Question: I have (1)JPanel containing (2)JPanel with BoxLayout. (2)JPanel can contain any number of (n)JPanels with FlowLayout (no of orders). (1)JPanel is put into JScrollPane using JScrollPaneLayout. I want (n)JPanels to be draggable to switch positions of (n)JPanels, but still maintain BoxLayout. For example I have JPanel with BoxLayout and 4 JPanels, I want to insert 4th JPanel between 1st and 2nd by dragging it in between, initial 2nd JPanel would automatically be moved to 3rd spot.
I already made (n)JPanels draggable, but I can't figure out a way to get position in which they should be inserted:
'''
private void handleDrag(final JPanel panel){
panel.addMouseListener(new MouseAdapter() {
@Override
public void mousePressed(MouseEvent me) {
panelX = me.getX();
panelY = me.getY();
}
@Override
public void mouseReleased(MouseEvent me2){
// get position of Component
boxPanel.add(panel, position);
scroll.revalidate();
}
});
panel.addMouseMotionListener(new MouseMotionAdapter() {
@Override
public void mouseDragged(MouseEvent me) {
me.translatePoint(me.getComponent().getLocation().x - panelX, me.getComponent().getLocation().y - panelY);
panel.setLocation(0, me.getY());
}
});
'''

I want to change positions of components in JPanel using BoxLayout by dragging JPanel to position, but I want JPanel to maintain BoxLayout.
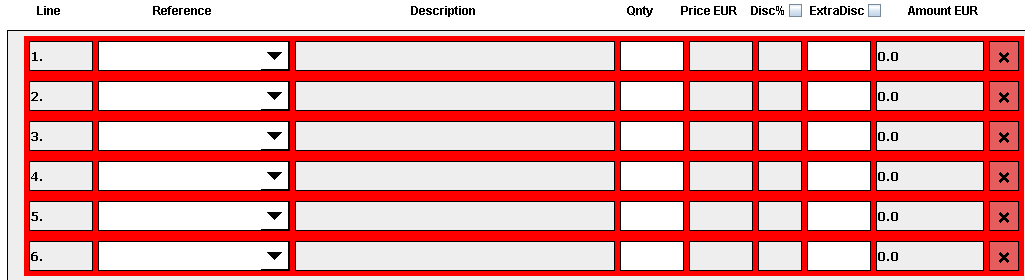
Answer: Code I end up using, might be helpful to someone else.
'''
private void handleDrag(final JPanel panel){
panel.addMouseListener(new MouseAdapter() {
@Override
public void mousePressed(MouseEvent me) {
panelY = me.getY();
panelNo = rowPanel.indexOf(panel);
tempItem = rowPanel.get(panelNo);
tempItem.setBackground(panelActiveColor);
tempItem.setBorder(BorderFactory.createRaisedBevelBorder());
}
@Override
public void mouseReleased(MouseEvent me){
tempItem.setBackground(panelColor);
tempItem.setBorder(BorderFactory.createEmptyBorder());
scroll.revalidate();
}
});
panel.addMouseMotionListener(new MouseMotionAdapter() {
@Override
public void mouseDragged(MouseEvent me) {
me.translatePoint(0, me.getComponent().getLocation().y - panelY);
int temp;
if((int) ((me.getY() - panelY) / me.getComponent().getSize().height) < 0){
temp = 0;
}
else if((int) ((me.getY() - panelY) / me.getComponent().getSize().height) < (elementsAmount - 1)){
temp = (me.getY() - panelY) / me.getComponent().getSize().height + 1;
}
else{
temp = (elementsAmount - 1);
}
rowPanel.remove(tempItem);
rowPanel.add(temp, tempItem);
boxPanel.add(tempItem, temp);
scroll.revalidate();
}
});
}
'''